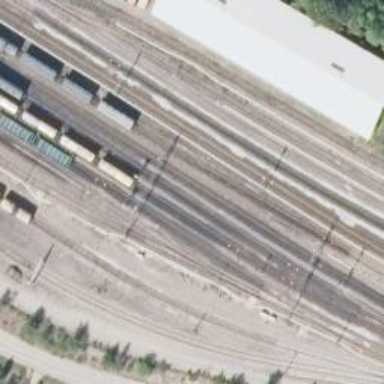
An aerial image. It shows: Wedge is used for the railway derail.